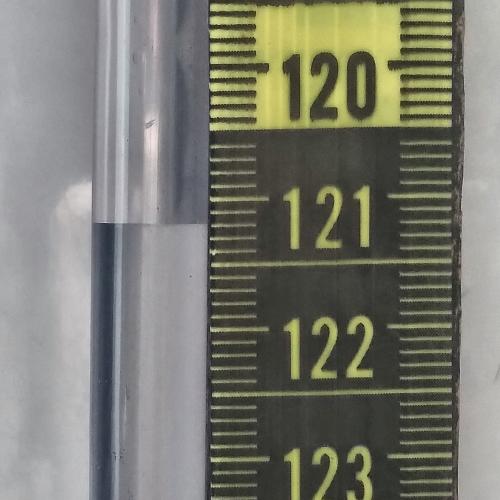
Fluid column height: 121.2 cm